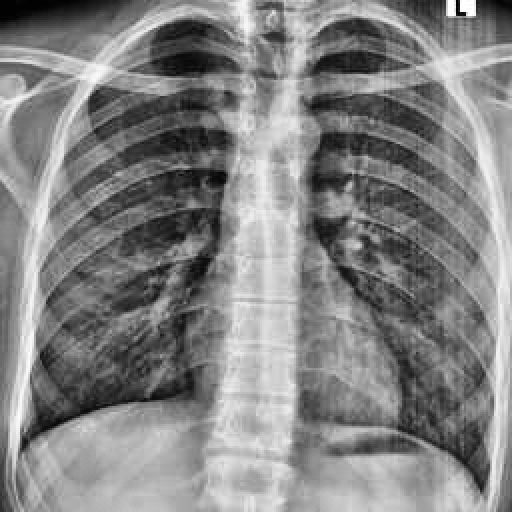
Finding: NORMAL